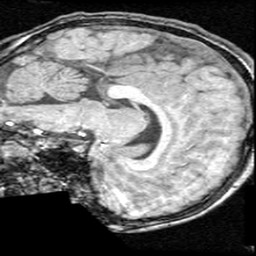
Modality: T1w
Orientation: sagittal
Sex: male
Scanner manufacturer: ge
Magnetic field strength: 1.5 T
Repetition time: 21 s
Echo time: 0.008 s